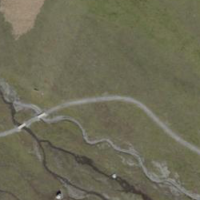
EUNIS habitat code: 23
Species observed at this site:
Saxifraga aizoides
Gymnadenia conopsea